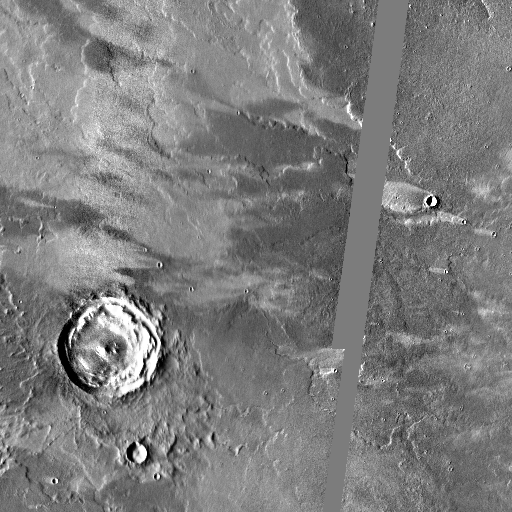
Crater classes present: Background, Other, Layered